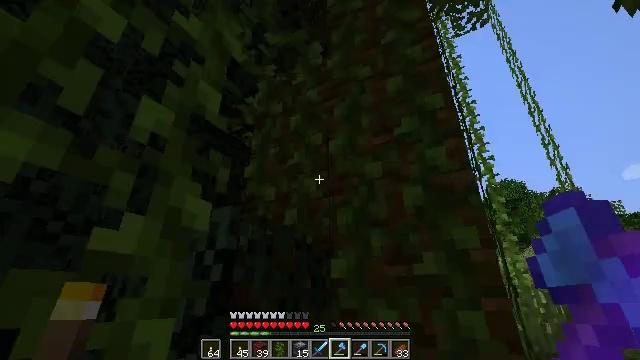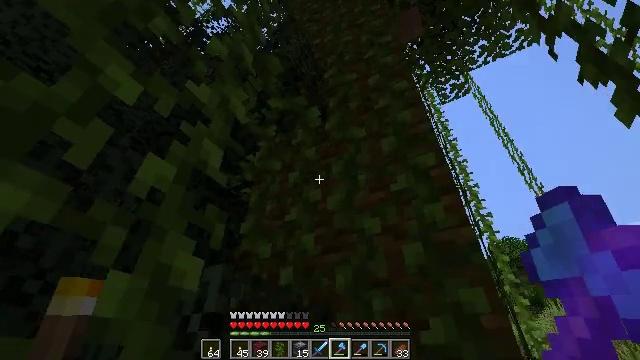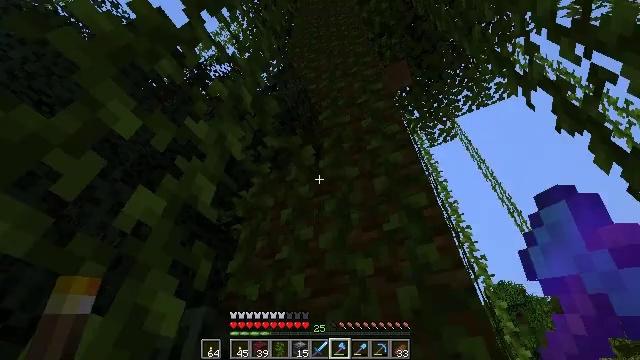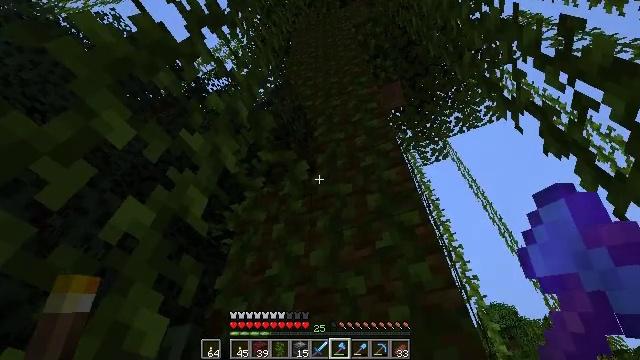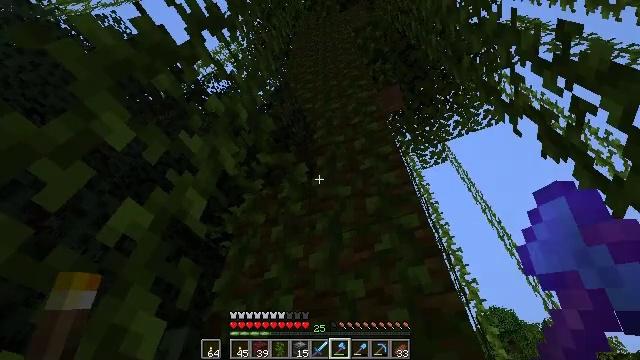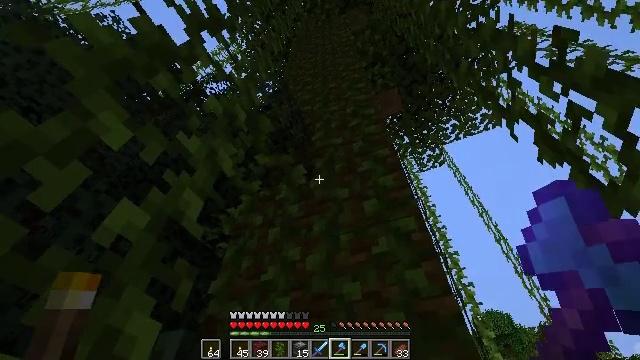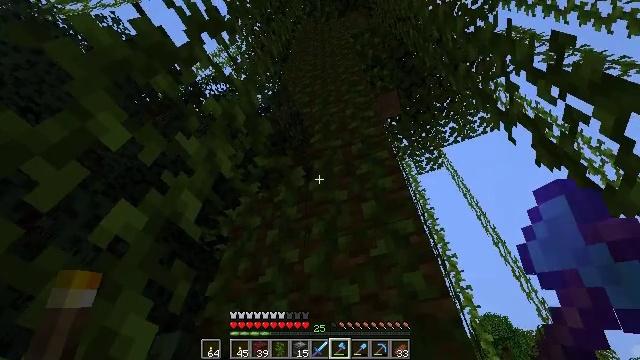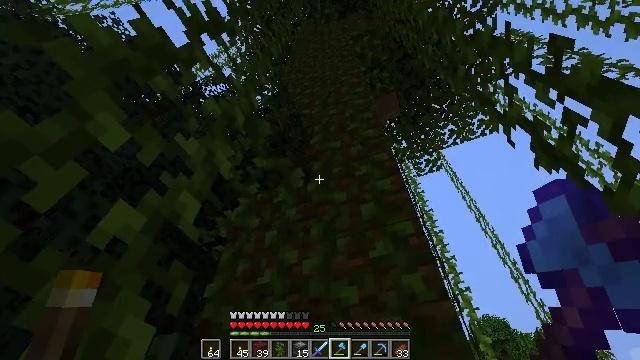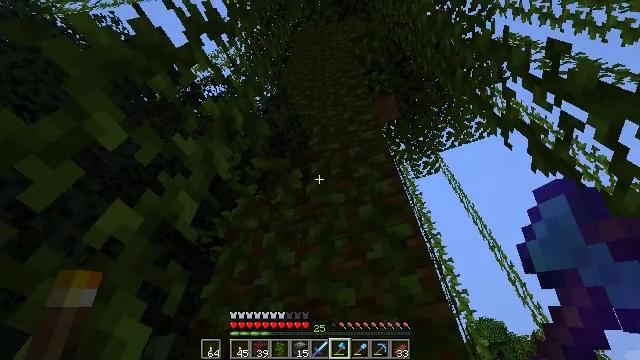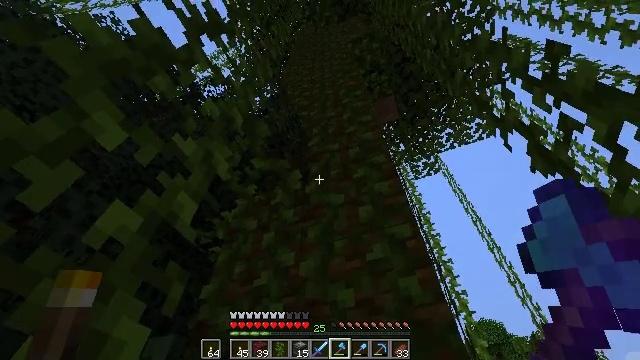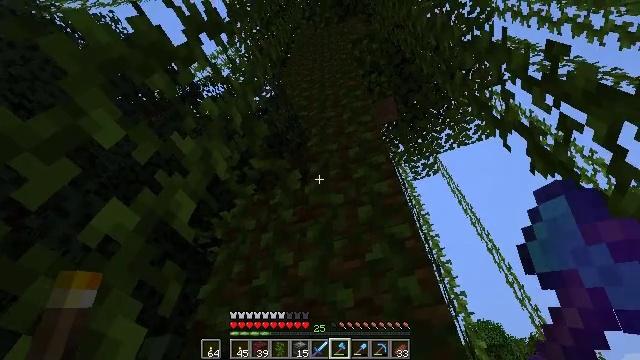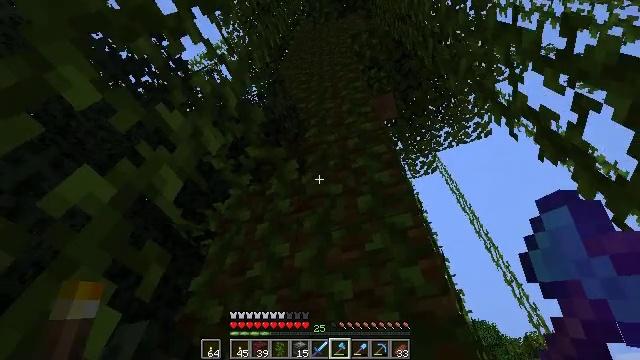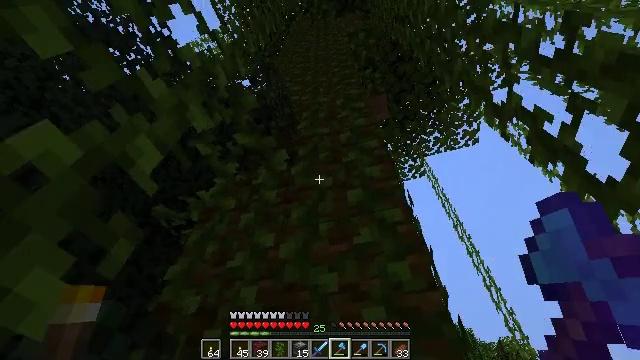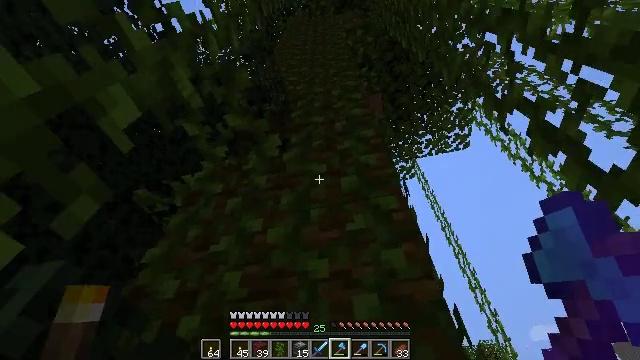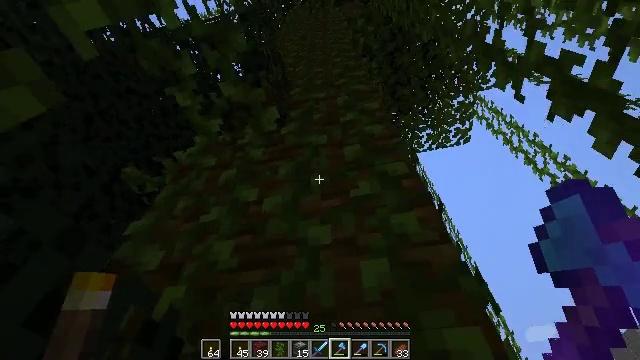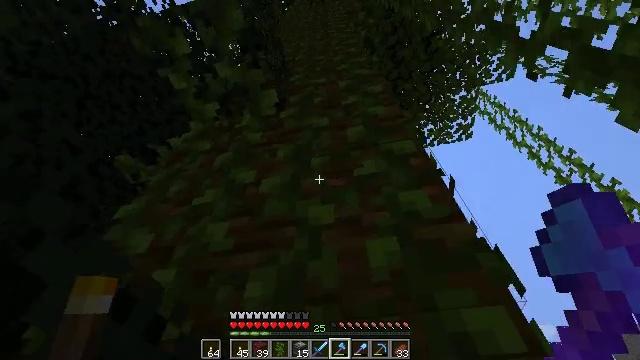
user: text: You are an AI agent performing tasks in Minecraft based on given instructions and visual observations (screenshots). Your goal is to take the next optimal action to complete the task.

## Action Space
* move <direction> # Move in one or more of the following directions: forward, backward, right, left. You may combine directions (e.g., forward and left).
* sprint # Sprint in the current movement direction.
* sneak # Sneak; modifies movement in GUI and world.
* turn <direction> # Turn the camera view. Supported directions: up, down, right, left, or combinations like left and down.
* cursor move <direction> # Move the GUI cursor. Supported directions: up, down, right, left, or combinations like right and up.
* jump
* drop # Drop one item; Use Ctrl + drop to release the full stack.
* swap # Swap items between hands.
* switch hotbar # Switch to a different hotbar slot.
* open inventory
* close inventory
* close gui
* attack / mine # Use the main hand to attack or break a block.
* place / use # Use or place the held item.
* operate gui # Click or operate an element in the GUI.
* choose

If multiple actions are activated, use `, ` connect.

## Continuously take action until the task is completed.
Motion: motion action
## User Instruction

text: Mine the jungle leaves to get saplings or sticks.
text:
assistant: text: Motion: turn up
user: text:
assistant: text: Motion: turn right and up
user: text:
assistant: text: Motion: turn right and up
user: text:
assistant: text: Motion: no_op
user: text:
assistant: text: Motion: no_op
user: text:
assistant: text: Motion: no_op
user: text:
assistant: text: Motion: no_op
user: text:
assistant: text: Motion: no_op
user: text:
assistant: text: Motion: no_op
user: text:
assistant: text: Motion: move forward
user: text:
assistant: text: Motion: move forward
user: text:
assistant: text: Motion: move forward, turn right
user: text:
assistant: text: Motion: move forward, turn right
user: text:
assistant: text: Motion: move forward
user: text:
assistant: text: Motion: move forward
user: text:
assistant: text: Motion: move forward
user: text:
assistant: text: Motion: move forward
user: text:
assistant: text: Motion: move forward, jump
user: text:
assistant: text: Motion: move forward, jump
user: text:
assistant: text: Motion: move forward, turn right and up, jump
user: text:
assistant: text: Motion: move forward, turn right and up, jump
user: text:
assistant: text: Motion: move forward, turn right and up, jump
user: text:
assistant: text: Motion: move forward, jump
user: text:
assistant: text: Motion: move forward, turn right, jump
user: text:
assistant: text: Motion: move forward, turn right, jump
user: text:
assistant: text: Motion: move forward, turn right, jump
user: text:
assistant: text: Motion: move forward, sprint, turn right, jump
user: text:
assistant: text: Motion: move forward, sprint, turn right, jump
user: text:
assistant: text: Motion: move forward, sprint, turn right, jump
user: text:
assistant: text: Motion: move forward and move right, jump